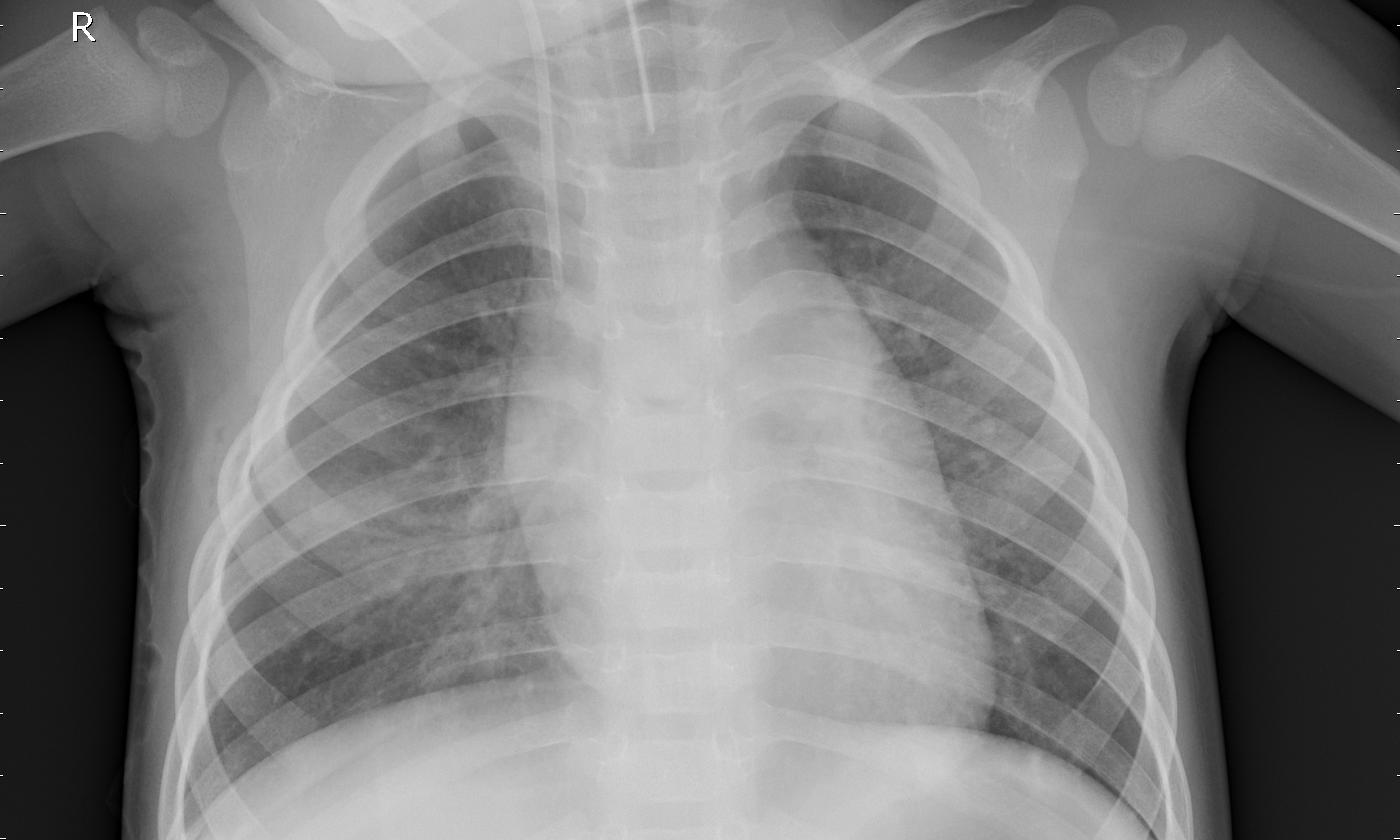
Diagnosis: PNEUMONIA